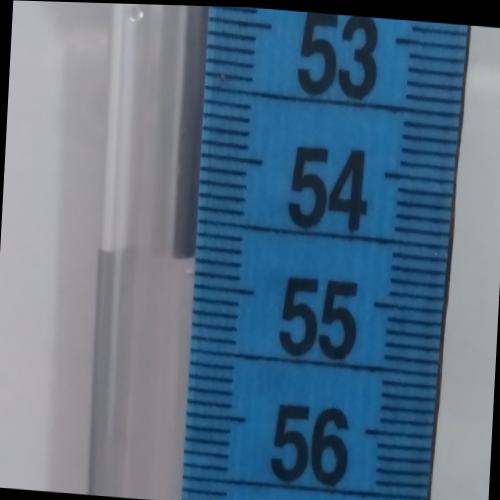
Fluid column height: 54.8 cm